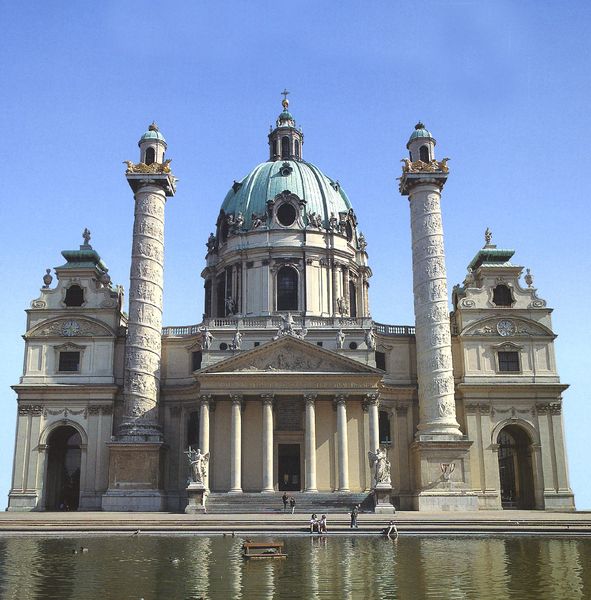
Titel: Karlskirche in Wien
Künstler: Johann Bernhard Fischer von Erlach
Standort: Wien, Karlskirche (EU - AUT)
Schlagwörter: blau, himmel, wasser, fluss, grün, menschen, see, fenster, laterne, säule, säulen, weiss, schloss, architektur, kirche, gold, rund, turm, giebel, enten, bank, figuren, rundbogen, kuppel, uhr, stufen, fotografie, eingang, türme, becken, kuppe, kupfer, kathedrale, portikus, tempel, schnecke, tympanon, vorhalle, uhren, kupferdach, banl, giebelfries, turmansätze